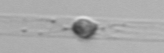
Label: Dactyliosolen_blavyanus